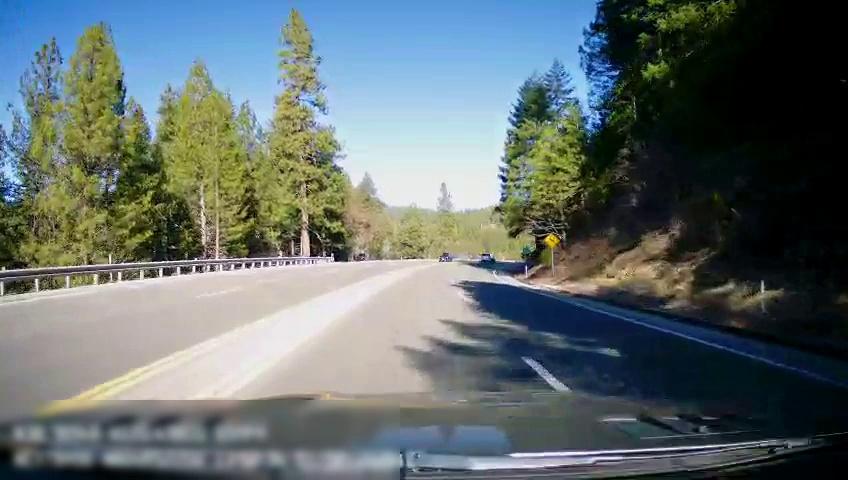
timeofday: Day
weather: Sunny
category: Drivable Space
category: Vehicles | Car
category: Vehicles | Car
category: Vehicles | SUV
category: Lanes | Current Lane
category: Lanes | Current Lane
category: Lanes | Alternate Lane
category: Lanes | Opposite Lane
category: Lanes | Opposite Lane
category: Lanes | Opposite Lane
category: Lanes | Opposite Lane
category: Traffic | Signs